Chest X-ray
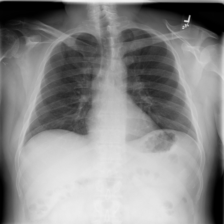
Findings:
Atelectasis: negative
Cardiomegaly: negative
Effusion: negative
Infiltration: negative
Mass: negative
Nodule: positive
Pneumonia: negative
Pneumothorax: negative
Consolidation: negative
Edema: negative
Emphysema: negative
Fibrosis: negative
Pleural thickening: negative
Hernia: negative